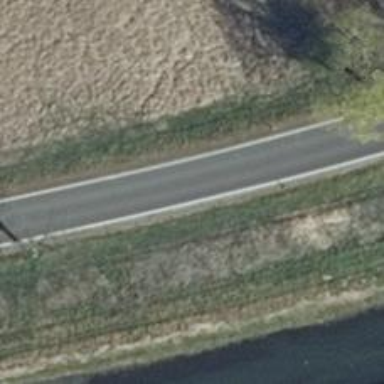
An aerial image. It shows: Secondary road with asphalt surface.